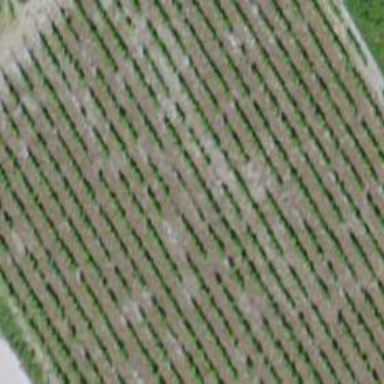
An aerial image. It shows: Vineyard growing grapes.